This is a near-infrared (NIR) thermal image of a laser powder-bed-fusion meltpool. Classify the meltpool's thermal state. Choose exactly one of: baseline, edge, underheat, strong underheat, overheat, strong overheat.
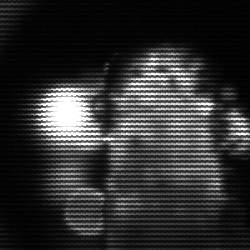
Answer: strong underheat